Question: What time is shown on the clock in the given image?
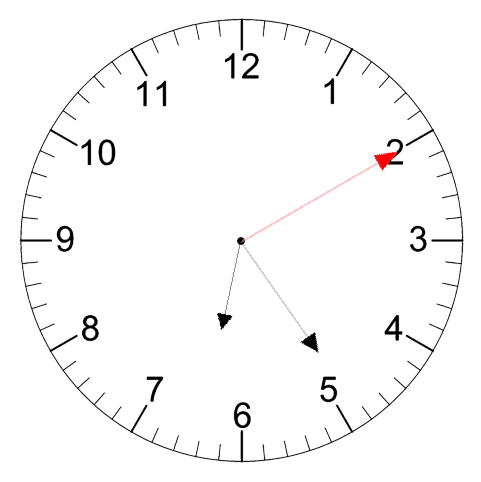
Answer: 06:24:10